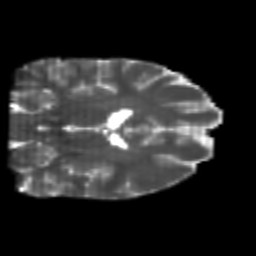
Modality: T2w
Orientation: coronal
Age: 22
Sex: female
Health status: healthy
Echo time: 0.074 s